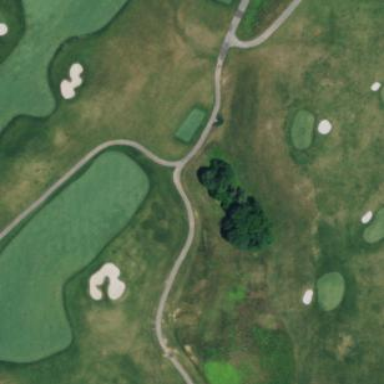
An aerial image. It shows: Grassy area designated as golf fairway.